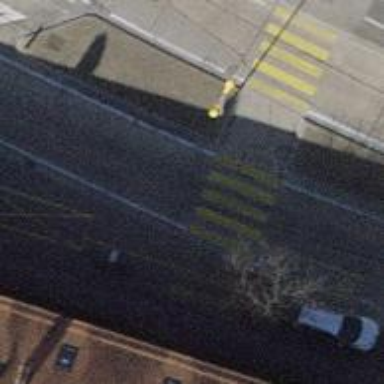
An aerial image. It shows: Asphalt footway with marked crossing and pedestrian island.